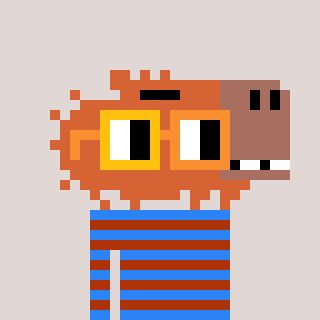
a pixel art character with square yellow and orange glasses, a capybara-shaped head and a hotbrown-colored body on a warm background